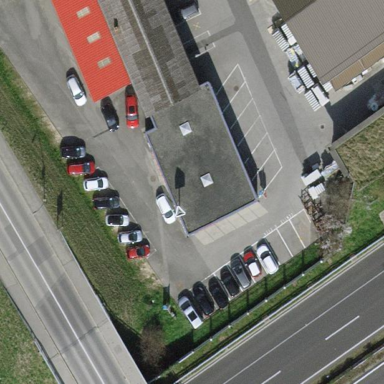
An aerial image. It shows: Garage.